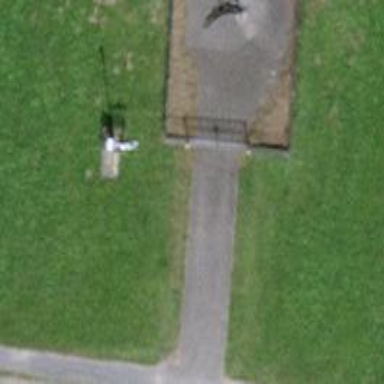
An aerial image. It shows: Gate.